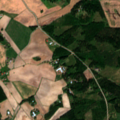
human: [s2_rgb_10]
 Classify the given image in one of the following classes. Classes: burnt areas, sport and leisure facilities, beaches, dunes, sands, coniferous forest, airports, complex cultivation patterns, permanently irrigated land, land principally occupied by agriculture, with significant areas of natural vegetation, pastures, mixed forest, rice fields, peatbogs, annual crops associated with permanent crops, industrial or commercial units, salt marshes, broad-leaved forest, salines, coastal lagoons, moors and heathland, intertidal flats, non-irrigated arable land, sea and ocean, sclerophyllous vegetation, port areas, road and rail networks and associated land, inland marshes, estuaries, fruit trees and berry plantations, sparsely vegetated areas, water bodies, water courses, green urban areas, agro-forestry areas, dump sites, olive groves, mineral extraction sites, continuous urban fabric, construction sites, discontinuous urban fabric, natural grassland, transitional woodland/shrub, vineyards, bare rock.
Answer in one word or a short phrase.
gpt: non-irrigated arable land, land principally occupied by agriculture, with significant areas of natural vegetation, mixed forest, transitional woodland/shrub